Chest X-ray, AP view. Patient: 21 years old, sex F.
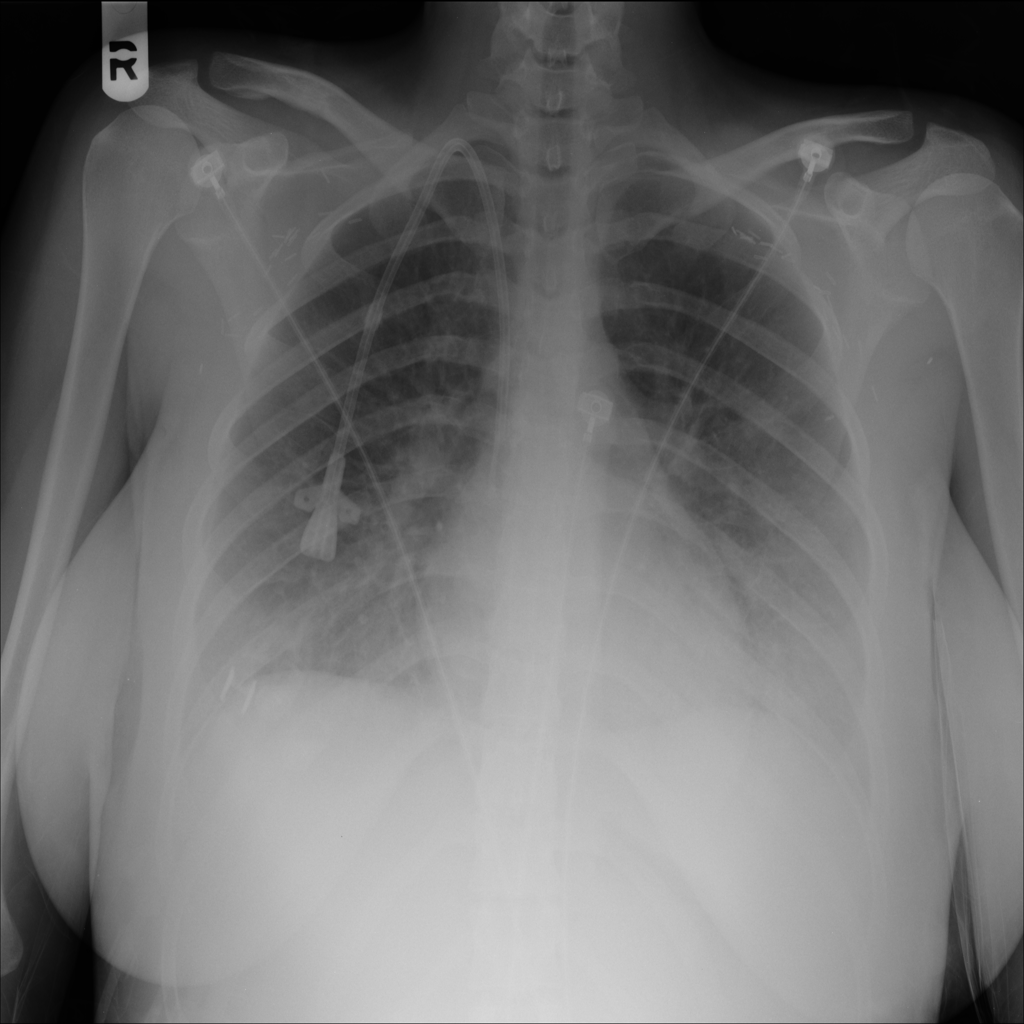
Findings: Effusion